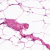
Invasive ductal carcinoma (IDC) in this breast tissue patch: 0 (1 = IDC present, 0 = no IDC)